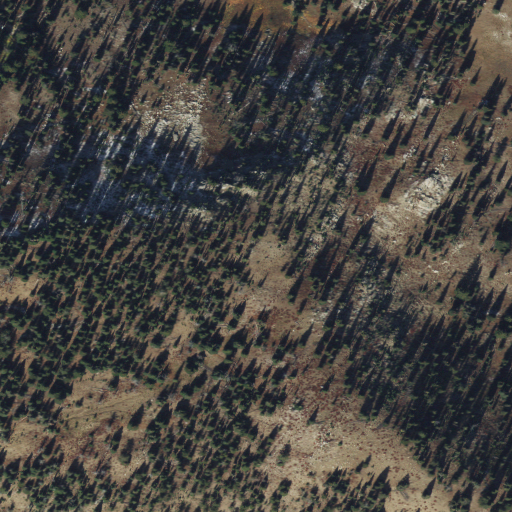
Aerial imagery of mountain in Idaho named Boulder Summit containing evergreen forest, grassland, and shrub